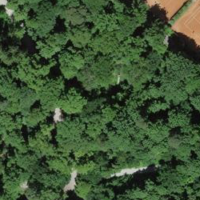
EUNIS habitat code: 53
Species observed at this site:
Fraxinus excelsior
Pararge aegeria
Nemobius sylvestris